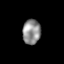
Tissue: skin
Cell type: Epithelial cells
Senescence score: 0.7019
Nuclear area (px): 439
Mean DAPI intensity: 142.761